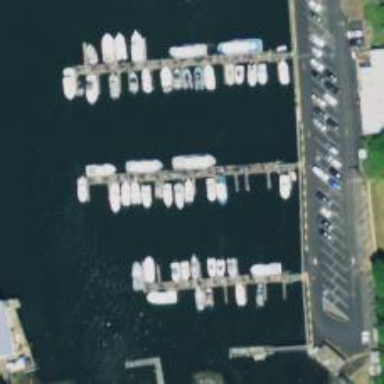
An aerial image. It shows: Man-made pier.